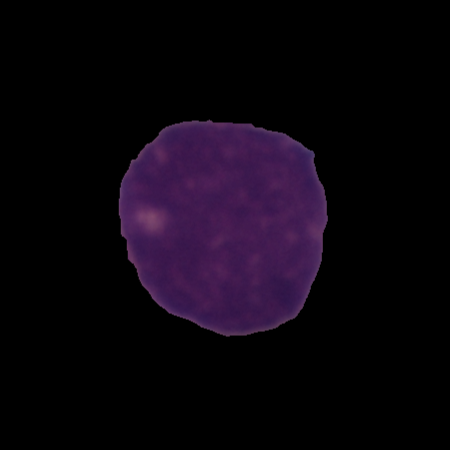
Label: cancer